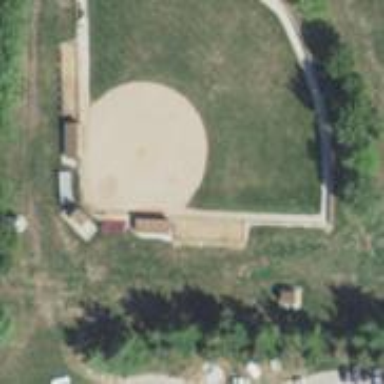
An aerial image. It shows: Softball pitch for leisure sports.